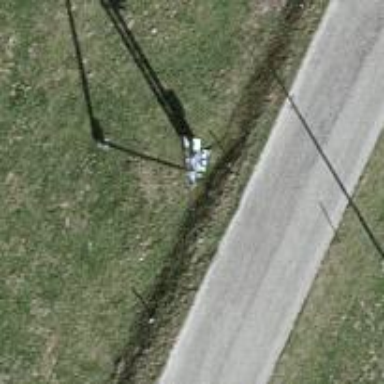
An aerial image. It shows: Power pole.